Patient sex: M
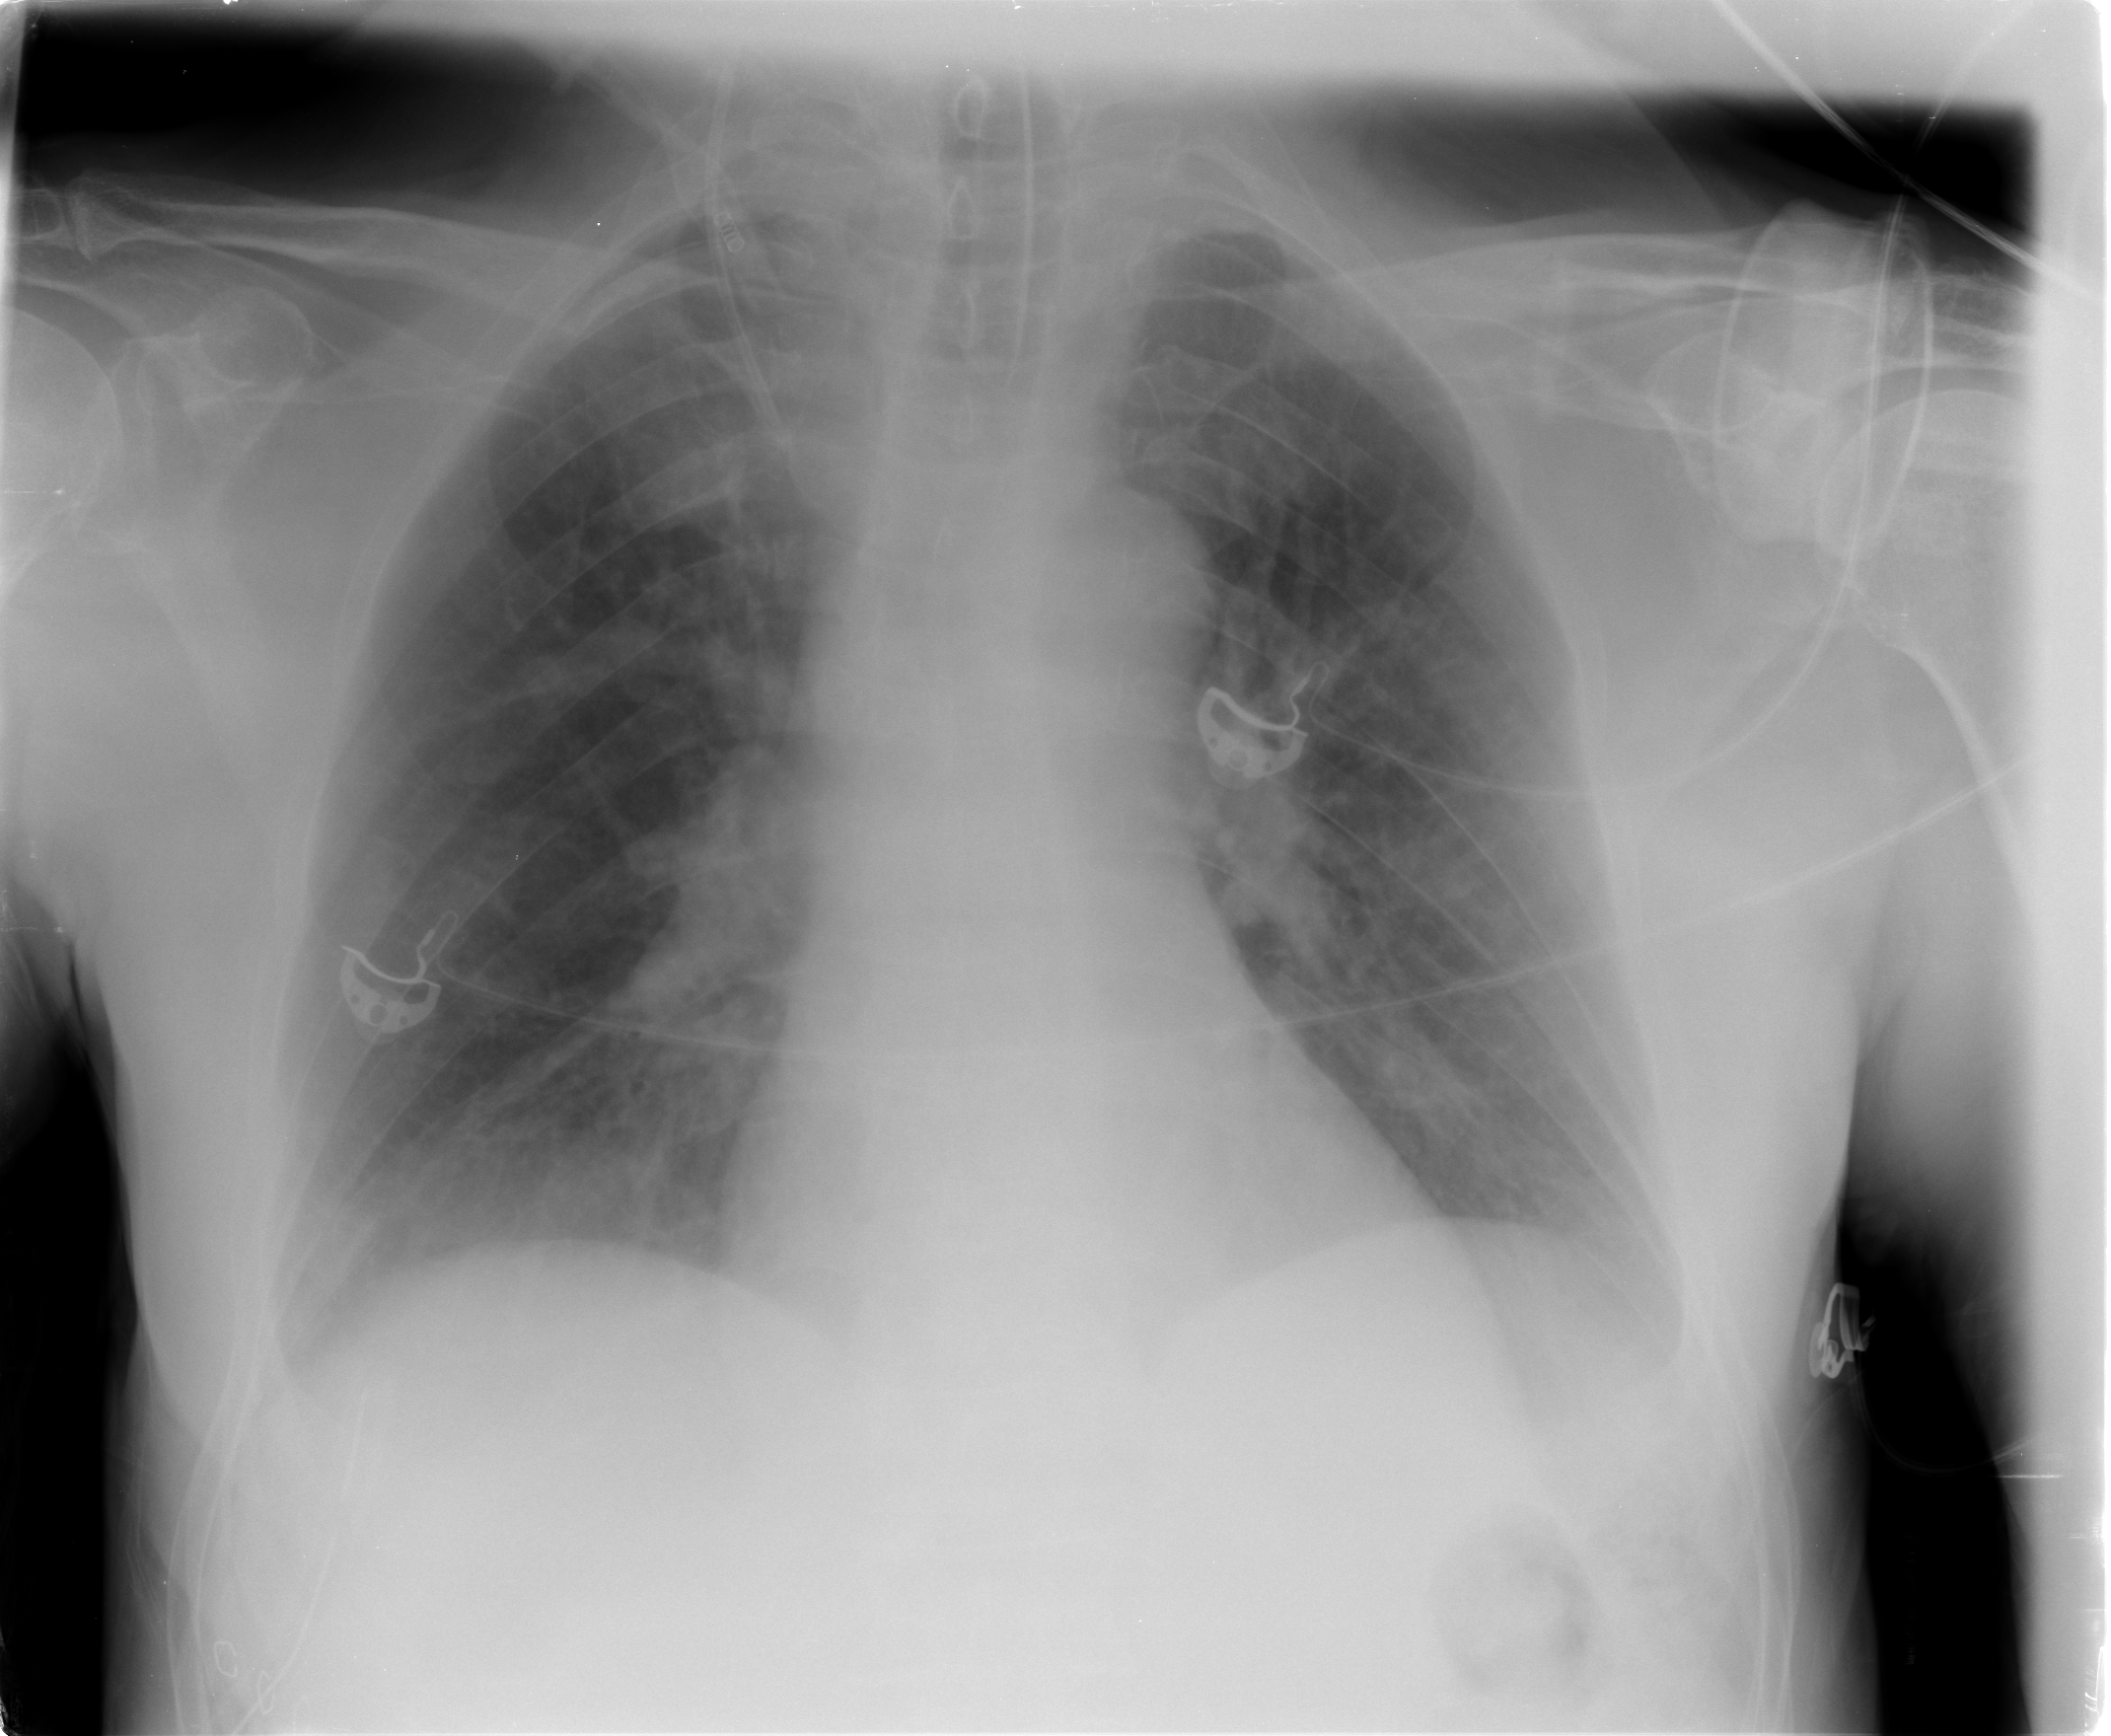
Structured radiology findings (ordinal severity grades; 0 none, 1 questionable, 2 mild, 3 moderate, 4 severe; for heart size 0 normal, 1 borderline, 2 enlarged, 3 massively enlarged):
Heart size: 0
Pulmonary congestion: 0
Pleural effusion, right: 0
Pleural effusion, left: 0
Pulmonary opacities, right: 0
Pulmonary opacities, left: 0
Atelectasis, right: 2
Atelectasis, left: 0